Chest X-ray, PA view. Patient: 46 years old, sex M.
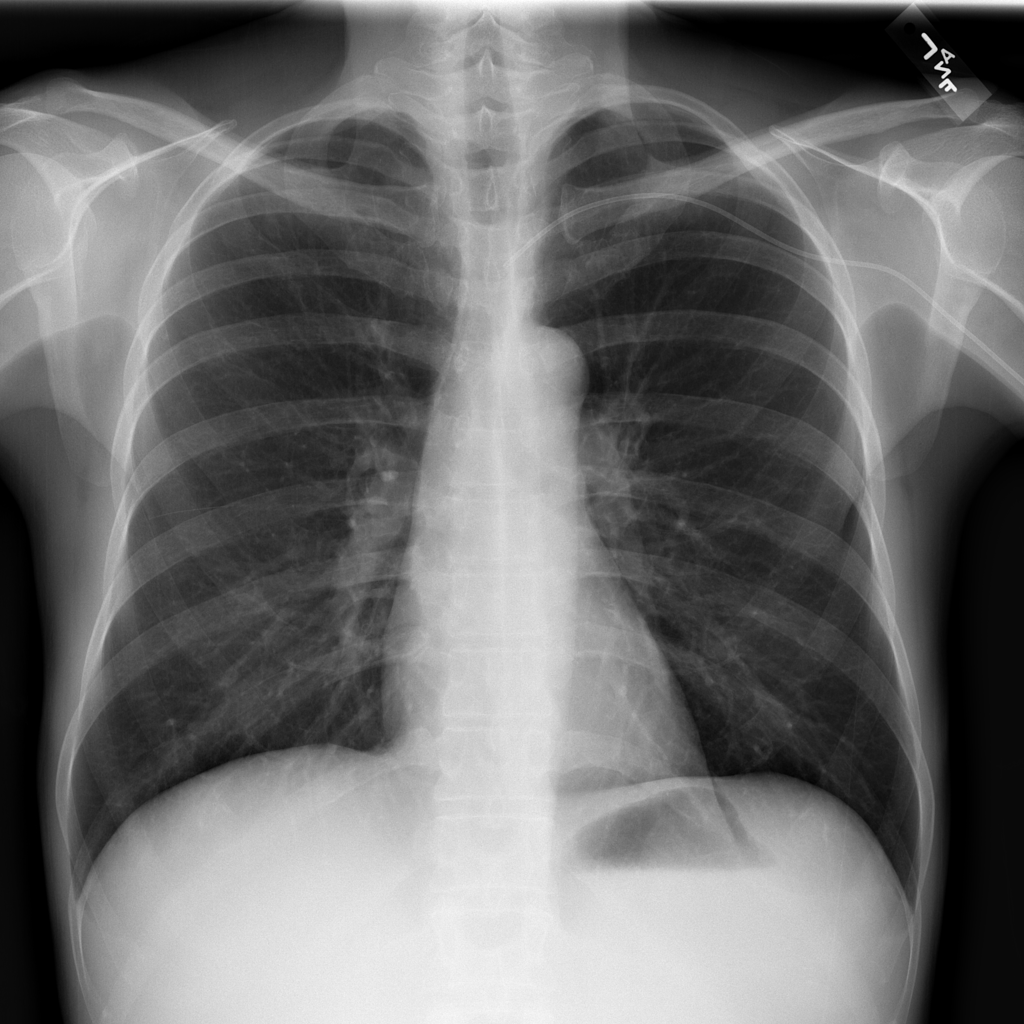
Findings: No Finding